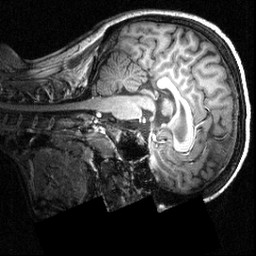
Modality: T1w
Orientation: sagittal
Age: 22
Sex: female
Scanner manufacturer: siemens
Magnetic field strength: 3.951 T
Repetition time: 1.5 s
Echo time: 0.00335 s